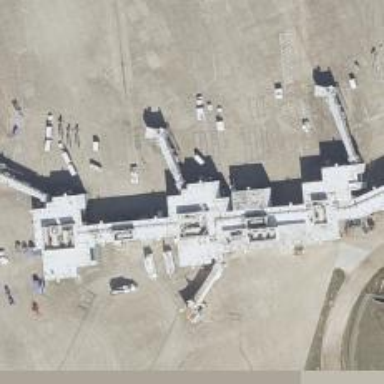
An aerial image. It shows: Airport gate.